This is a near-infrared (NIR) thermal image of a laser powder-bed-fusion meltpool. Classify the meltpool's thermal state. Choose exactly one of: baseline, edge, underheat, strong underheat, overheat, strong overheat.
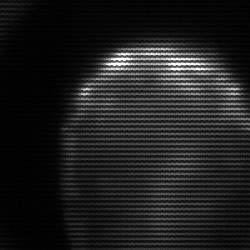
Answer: edge